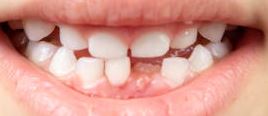
Condition: hypodontia